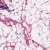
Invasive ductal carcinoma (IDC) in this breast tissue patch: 0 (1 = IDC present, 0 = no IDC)